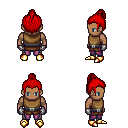
a pixel art fantasy rpg character, male body template, human, dark skin, leather chest armor, magenta pants, red short topknot hairstyle, metal gloves, gold boots, four views (front, back, left, right), 2x2 character sprite sheet, small pixel art, hard edges, no anti-aliasing